Question: I encountered and solved <URL> earlier this day and now I run into something similar but in another context.
When I fire up python (2.7) in my mac Terminal (Mac OS Lion) and do
'''
import oursql
'''
everything is fine.
When I do the same within a python script in the Aptana IDE I get the following error.
'''
Traceback (most recent call last):
File "/Users/salah/Documents/Aptana Studio 3 Workspace/pubmap/src/scripts/parse_all_dblp_authors.py", line 10, in <module>
import oursql
ImportError: dlopen(/Library/Python/2.7/site-packages/oursql.so, 2): Library not loaded: libmysqlclient.18.dylib
Referenced from: /Library/Python/2.7/site-packages/oursql.so
Reason: image not found
'''
This is the same error as in the problem above which I used to solve by adding
'''
PATH=${PATH}:/usr/local/mysql/bin
export DYLD_LIBRARY_PATH="$DYLD_LIBRARY_PATH:/usr/local/mysql/lib/"
'''
to .bashrc and
'''
if [ -f ~/.bashrc ]; then
source ~/.bashrc
fi
'''
to .bash_profile.
Why does this have no effect on Aptana? By the way Aptana is a derivate of eclipse so everything relevant to eclipse should be relevant to Aptana, too - at least I think so...
## Edit:
A suggestion by Peter in his answer below brought me a possible solution. Just set the path right into the interpreter Options of Python in Aptana/Eclipse/Pydev. See the following Screenshot:

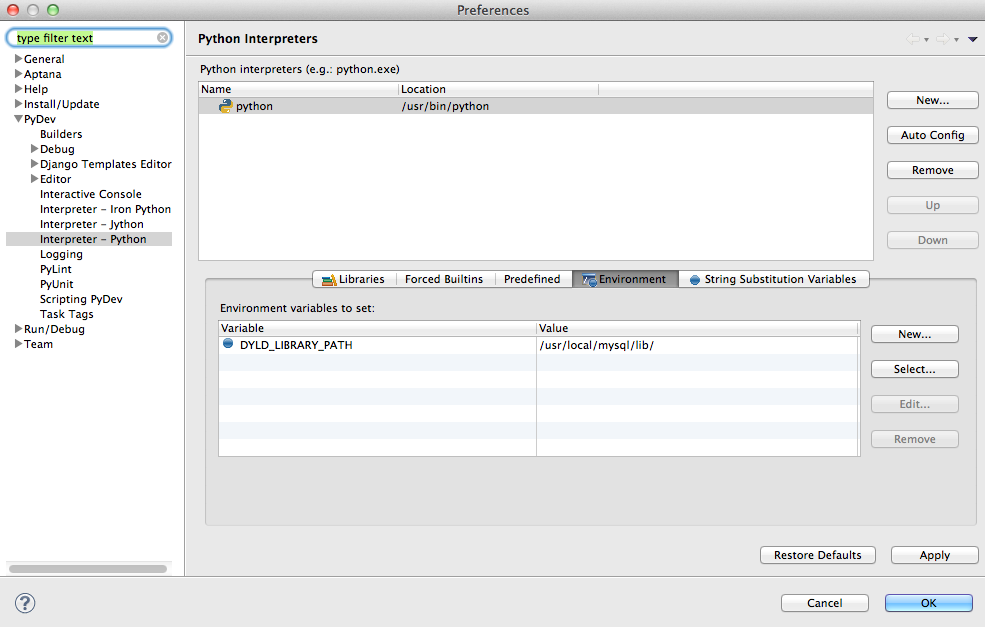
Answer: It's been a while since I used Pydev, but the <URL> are probably worth a look.
Python IDEs usually let you configure the environment python is run in when you run from the IDE.
Also, having .bashrc change your $PATH will only change the environment variable for bash sessions. Unless you run Aptana from bash changing your .bashrc won't change the envirnment variables Aptana gets. See <URL>.